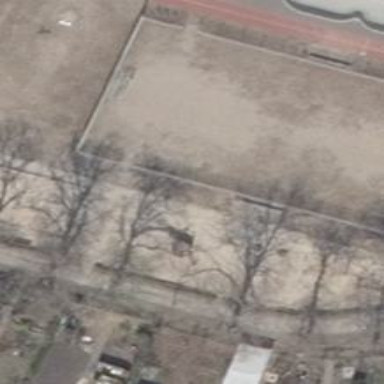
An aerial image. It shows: Playground featuring climbing frame.